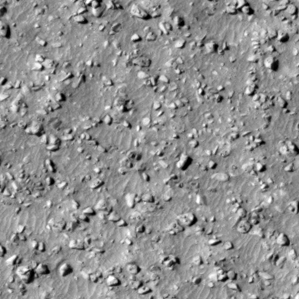
Label: non_frost